Interaction volume radius: 5 \u00c5
Interaction volume height: 35 \u00c5
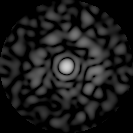
Disorder parameter: 0.8472